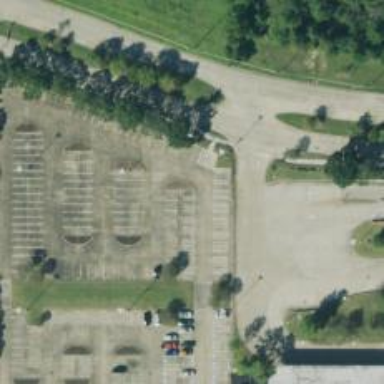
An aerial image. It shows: Parking space is available.